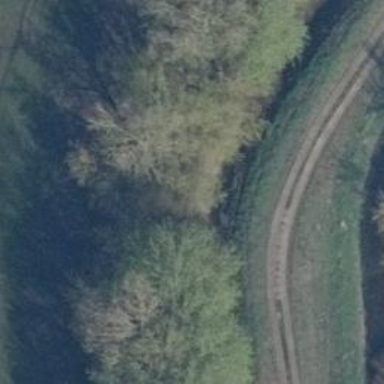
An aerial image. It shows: Row of trees in natural setting.